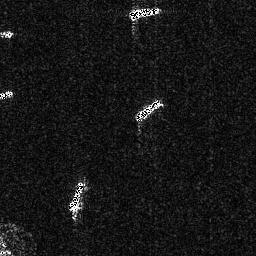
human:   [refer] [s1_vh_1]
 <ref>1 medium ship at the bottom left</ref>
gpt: <box>[[25, 69, 33, 82, 0]]</box>

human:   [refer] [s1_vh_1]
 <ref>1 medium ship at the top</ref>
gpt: <box>[[49, 1, 62, 7, 0]]</box>